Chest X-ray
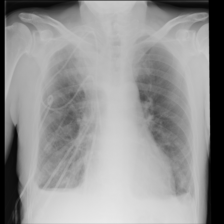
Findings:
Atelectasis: negative
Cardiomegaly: negative
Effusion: positive
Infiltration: negative
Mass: negative
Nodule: negative
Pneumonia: negative
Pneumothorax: positive
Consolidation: negative
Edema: negative
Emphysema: negative
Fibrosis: negative
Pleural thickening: negative
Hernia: negative